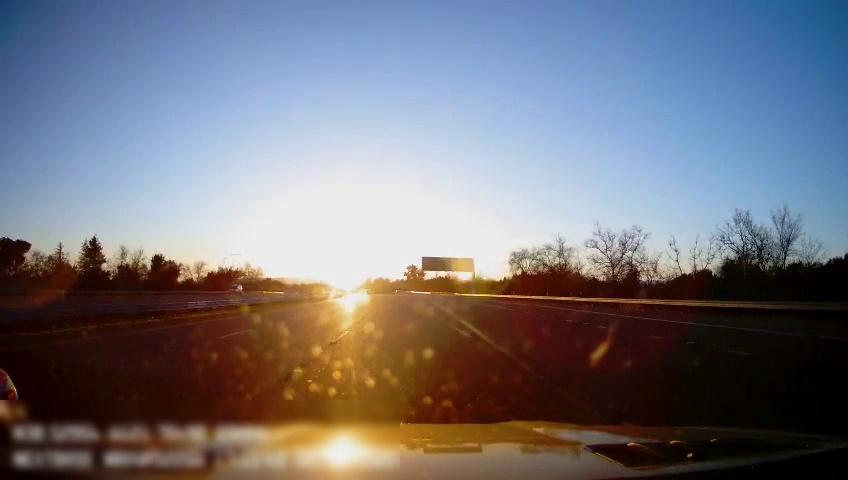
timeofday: Day
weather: Sunny
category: Drivable Space
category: Drivable Space
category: Vehicles | SUV
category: Vehicles | Van
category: Lanes | Alternate Lane
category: Lanes | Alternate Lane
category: Lanes | Current Lane
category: Lanes | Current Lane
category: Lanes | Alternate Lane
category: Lanes | Alternate Lane
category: Traffic | Signs